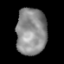
Tissue: lung
Cell type: Epithelial cells
Senescence score: 0.2194
Nuclear area (px): 1397
Mean DAPI intensity: 139.261